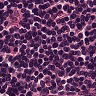
Metastatic tissue present: no